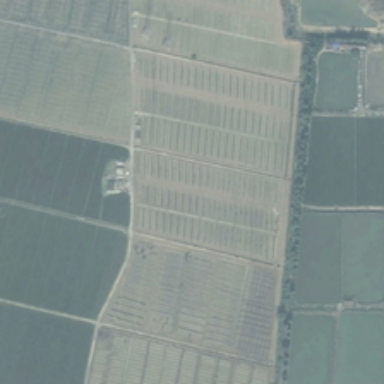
Many pieces of farmlands are in different green depths .